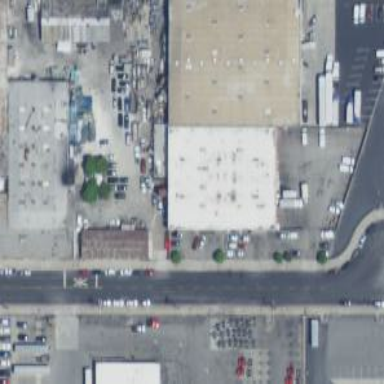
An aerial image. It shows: Industrial building.